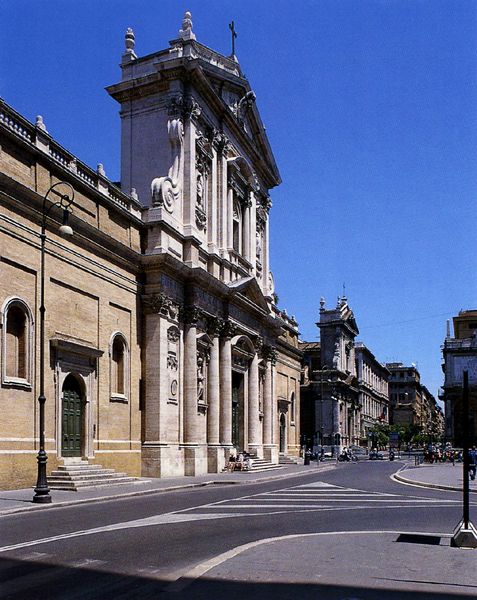
Titel: Vorgesetzte Fassade von Santa Susanna in Rom
Künstler: Carlo Maderno
Standort: Rom, S. Susanna (EU - I - Latium)
Schlagwörter: blau, himmel, weiß, stadt, fenster, holz, laterne, laternen, strasse, säule, säulen, tür, dach, gebäude, haus, architektur, barock, spitze, stein, kirche, front, skulptur, balkon, bogen, fassade, italien, zwei, giebel, pilaster, rundbogen, treppe, treppen, stuck, stufen, tor, foto, fotografie, photographie, nische, kirch, kreuz, münchen, balustrade, kreuzung, kapitelle, rom, kapitell, photo, dreiecksgiebel, portal, sims, gesims, skulpturen, portale, statuen, voluten, straßenlaterne, volute, wien, korinthisch, bau, fesnter, bauwerk, tempelfront, palladio, innenstadt, süddeutsch, oranment, kreiuz, kirchenfassade, straßenansicht